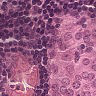
Metastatic tissue present: yes